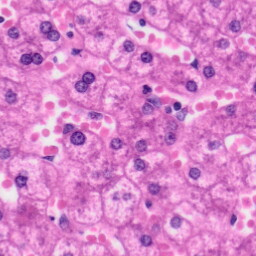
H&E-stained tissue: Liver